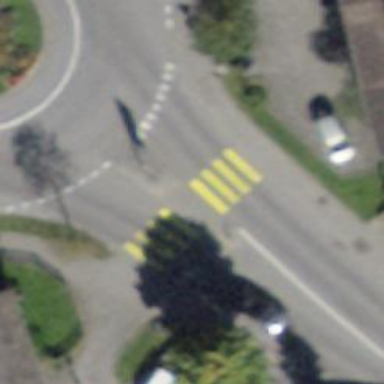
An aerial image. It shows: Uncontrolled zebra crossing with pedestrian island.